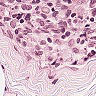
Metastatic tissue present: no